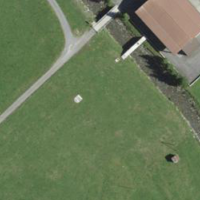
EUNIS habitat code: 24
Species observed at this site:
Silene dioica